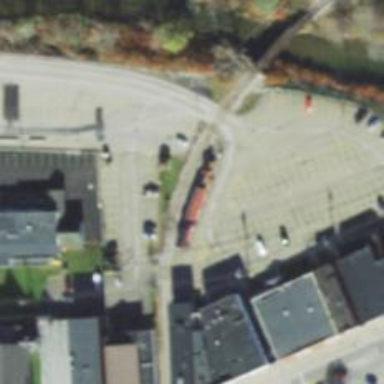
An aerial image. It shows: Preserved railway.